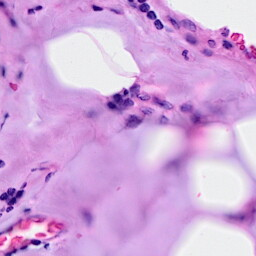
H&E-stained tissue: Breast